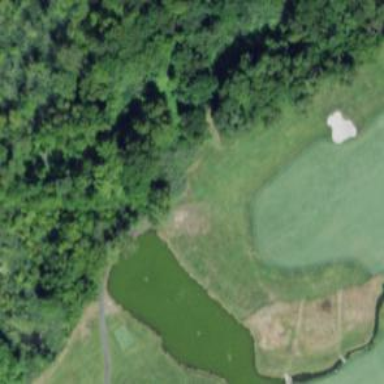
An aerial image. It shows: Path used for both walking and golf.